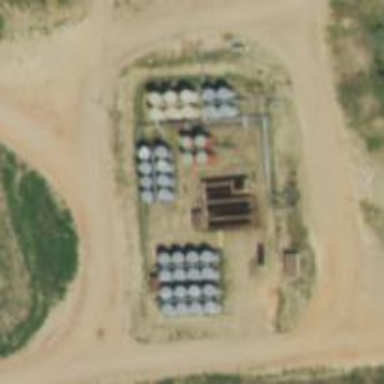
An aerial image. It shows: Storage tank with man-made structure.